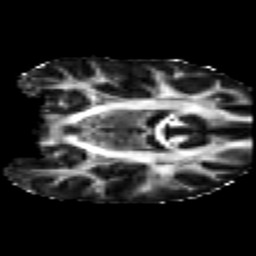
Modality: FA
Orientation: coronal
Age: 24
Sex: male
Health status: healthy
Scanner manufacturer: philips
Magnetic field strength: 3 T
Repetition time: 10.623 s
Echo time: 0.07044 s